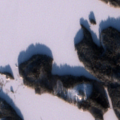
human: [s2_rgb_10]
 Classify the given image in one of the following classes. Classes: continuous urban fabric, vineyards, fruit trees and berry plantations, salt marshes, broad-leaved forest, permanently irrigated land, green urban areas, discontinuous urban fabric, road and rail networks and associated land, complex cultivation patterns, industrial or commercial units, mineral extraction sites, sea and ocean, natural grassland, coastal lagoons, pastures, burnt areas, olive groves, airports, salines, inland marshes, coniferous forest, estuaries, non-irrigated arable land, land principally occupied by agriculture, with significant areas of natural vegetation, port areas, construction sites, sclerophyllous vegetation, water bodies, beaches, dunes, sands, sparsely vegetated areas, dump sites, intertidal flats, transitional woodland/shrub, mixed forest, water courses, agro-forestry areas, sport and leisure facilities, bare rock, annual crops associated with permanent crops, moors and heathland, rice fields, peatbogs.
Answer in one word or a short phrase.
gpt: coniferous forest, mixed forest, water bodies